Field crop: maize
Growth stage: 2
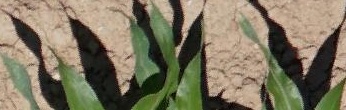
Species: maize